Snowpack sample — Buffalo Mountain, Silverthorne, Colorado, USA (1/25/25, 10:11 AM MST)
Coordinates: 39.6222, -106.1139
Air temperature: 22 °F
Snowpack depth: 110 cm
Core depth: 10 cm
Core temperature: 46.4 °F
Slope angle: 12°, slope face: 102°
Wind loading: high
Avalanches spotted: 0
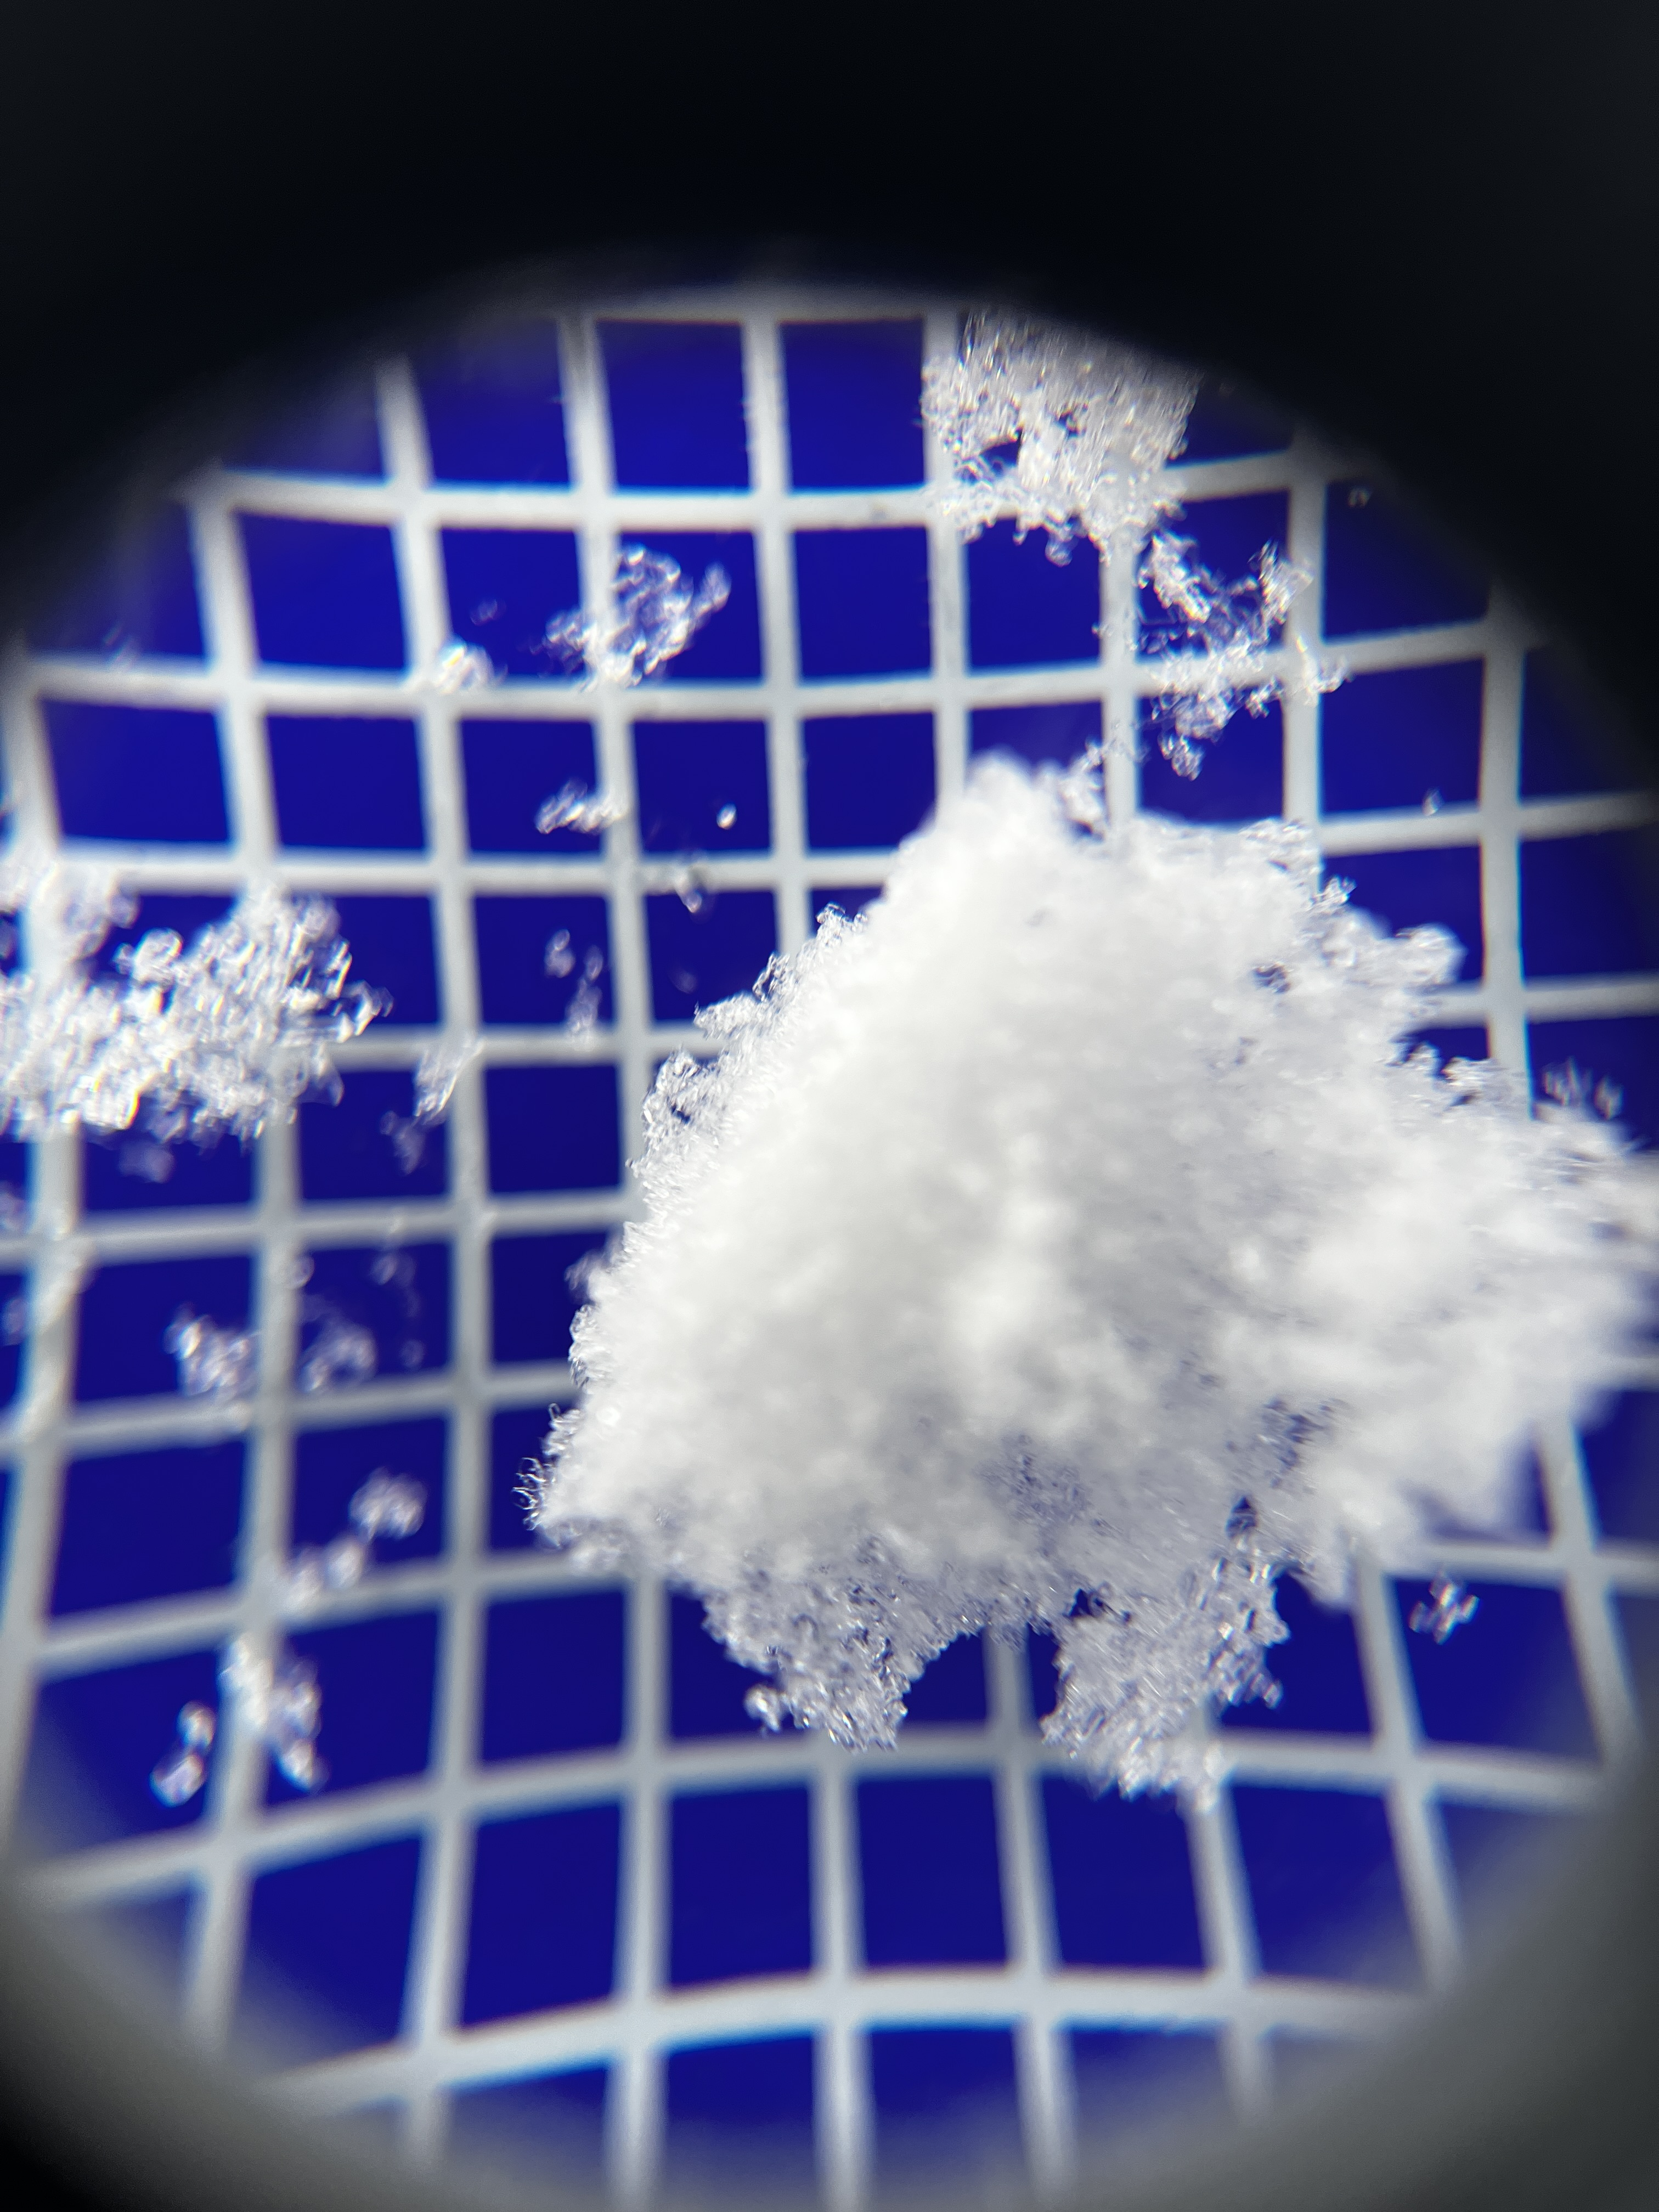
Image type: magnified_profile
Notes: No avalanches nearby, collected on the outskirts of a fire break 15 meters from the treeline, on way to Buffalo and Red Mountain